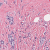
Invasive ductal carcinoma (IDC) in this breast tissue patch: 1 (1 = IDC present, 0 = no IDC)